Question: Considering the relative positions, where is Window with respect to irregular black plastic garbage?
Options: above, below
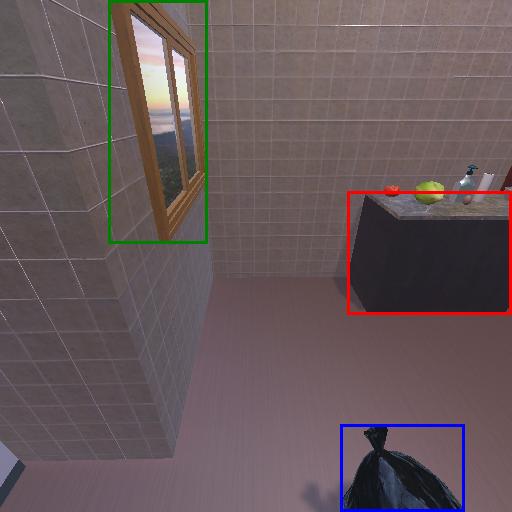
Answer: above